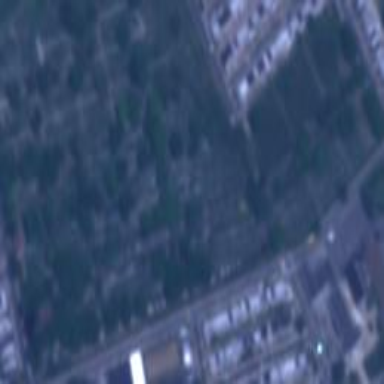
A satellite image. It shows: Cemetery.